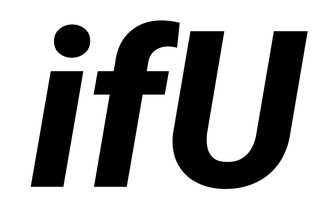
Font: Roboto-Italic_ExtraBold_Italic